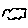
Label: cloud